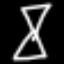
Label: hourglass